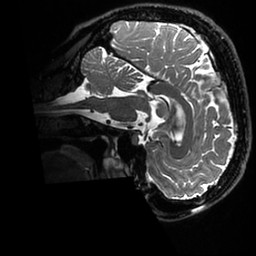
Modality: T2w
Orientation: sagittal